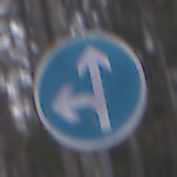
Verkehrszeichen: VorgeschriebeneFahrtrichtungGeradeausOderLinks
Umgebung: Outdoor, Nature
Tageszeit: Midday
Wetter: Overcast
Licht: Natural
Jahreszeit: Autumn
Kontrast: LowContrast